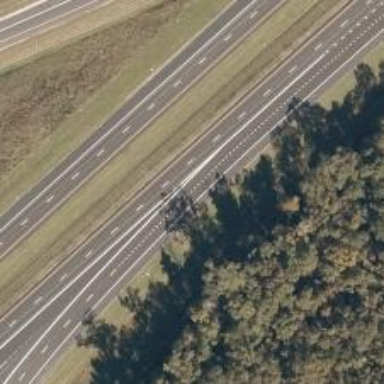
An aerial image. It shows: Asphalt motorway.